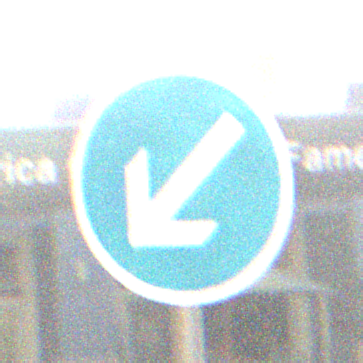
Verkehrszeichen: VorgeschriebeneVorbeifahrtLinks
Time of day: MorningAfternoon
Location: Outdoor (Urban)
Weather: PartlyCloudy
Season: NotSpecified
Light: Natural